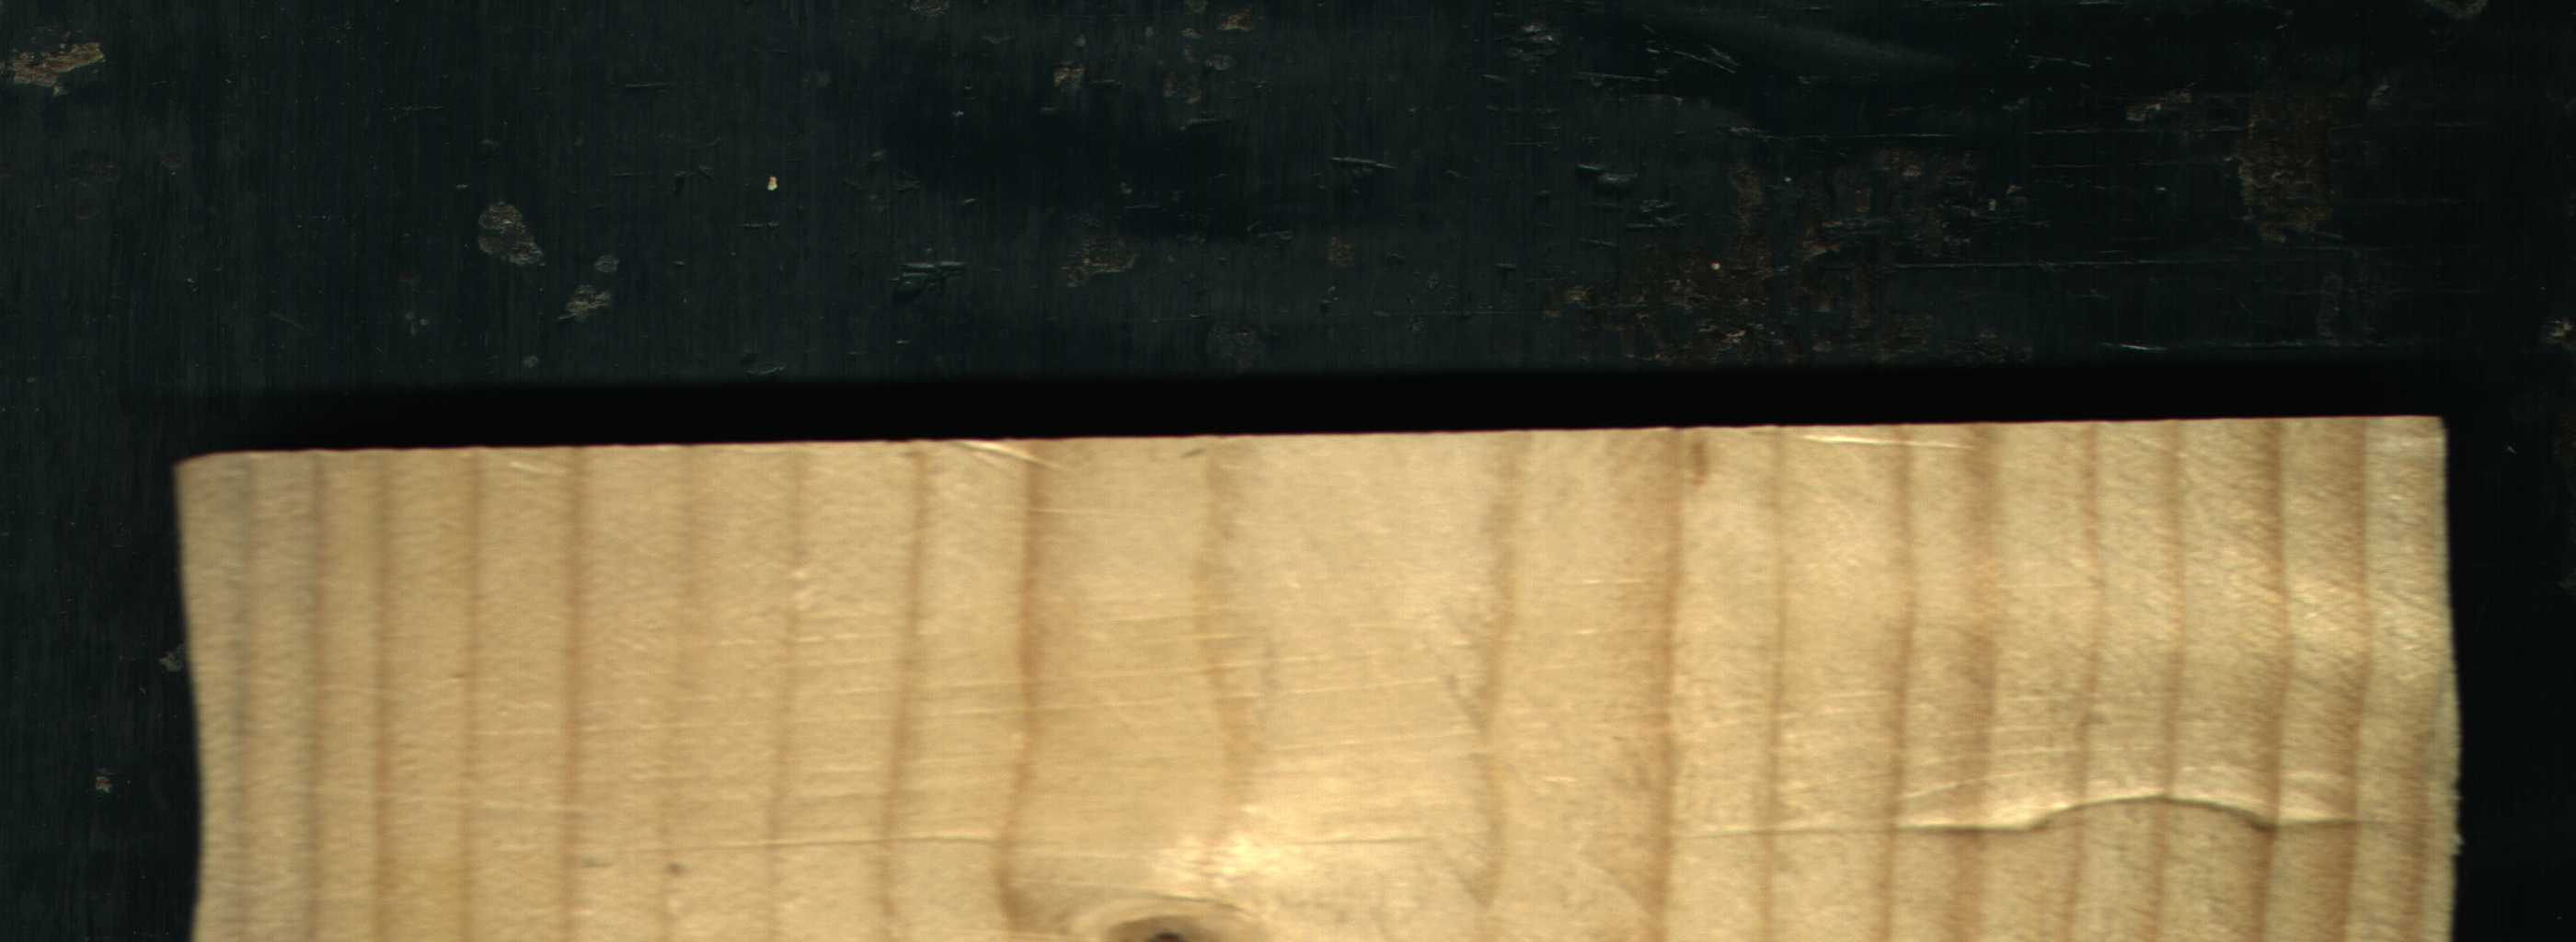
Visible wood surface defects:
Live_Knot